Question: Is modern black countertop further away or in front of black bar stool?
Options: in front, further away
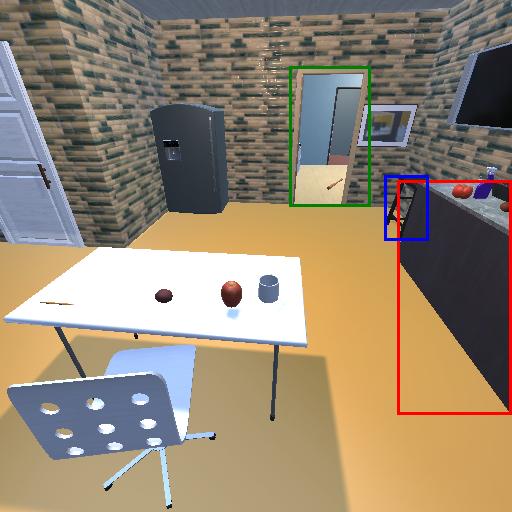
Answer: in front